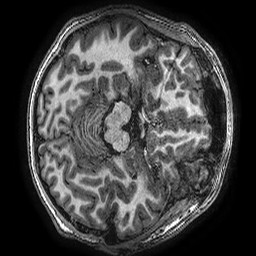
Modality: T1w
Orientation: axial
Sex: male
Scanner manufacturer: ge
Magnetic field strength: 3 T
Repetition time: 0.007644 s
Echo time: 0.003468 s